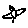
Label: bird